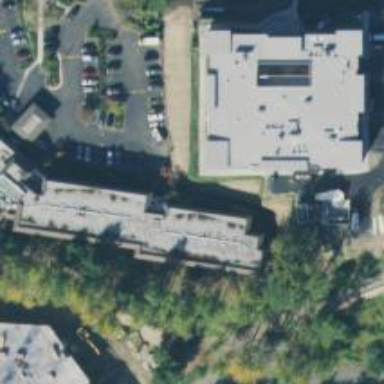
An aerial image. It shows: Nursing home building.